【题型】解答题　【知识点】解析几何　【难度】medium
在沿海或岛屿上选择三个适当的地点，建立一个主导航台 \(F_1\) 和两个副导航台 \(F_2,F_3\). 船 \(S\) 上的定位仪能接收从三个台发来的无线电信号. 现设导航台 \(F_1\) 和 \(F_2\) 相距 500 海里，在船 \(S\) 的定位仪上读得两台同时发出的无线电信号到达的时间差为 \(2000\mu\text{s}\)（\(\mu\text{s}\) 表示微秒，\(1\mu\text{s}=10^{-6}\text{s}\)）. 已知无线电在空气中传播的速度为 161987 海里/秒. 以 \(\overrightarrow{F_1F_2}\) 的方向为 \(x\) 轴正方向、线段 \(F_1F_2\) 的垂直平分线为 \(y\) 轴，建立平面直角坐标系.

(1) 试确定船 \(S\) 所在的曲线的方程（数值精确到整数）.

(2) 已知副导航台 \(F_3\) 的坐标为 \((0,-500)\)，三个台同时发出无线电信号，船 \(S\) 先收到了 \(F_2\) 发来的信号，又读得 \(F_1\) 和 \(F_3\) 发出的无线电信号到达的时间差为 0，求船 \(S\) 的位置（数值精确到整数）.
【解答】
【答案】
(1) \(\frac{x^2}{26244} - \frac{y^2}{36256} = 1\).

(2) \((245, -65)\).

【解析】
(1)

设船 \(S\) 的坐标为 \((x,y)\)，导航台 \(F_1\) 和 \(F_2\) 相距 500 海里，即 \(|F_1F_2| = 2c = 500\)，即 \(c = 250\).

\(\because\) 两台同时发出的无线电信号到达的时间差为 \(2000\mu\text{s} = 2000 \times 10^{-6}\text{s}\)，无线电在空气中传播的速度为 161987 海里/秒，

可得 \(||SF_1| - |SF_2|| = 161987 \times 2000 \times 10^{-6} = 323.974 \approx 324\) 海里，即 \(2a = 324 \Rightarrow a = 162\).

\(\therefore 2a < |F_1F_2| = 500\)，根据双曲线的定义可知船 \(S\) 所在的曲线是以 \(F_1,F_2\) 为焦点的双曲线，

\(\therefore b^2 = c^2 - a^2 = 250^2 - 162^2 = 36256\).

\(\because\) 双曲线的焦点在 \(x\) 轴上，故其标准方程为 \(\frac{x^2}{26244} - \frac{y^2}{36256} = 1\).

故船 \(S\) 所在的曲线的方程为 \(\frac{x^2}{26244} - \frac{y^2}{36256} = 1\).

(2) \(\because\) 船 \(S\) 先收到了 \(F_2\) 发来的信号，又读得 \(F_1\) 和 \(F_3\) 发出的无线电信号到达的时间差为 0，

\(\therefore |SF_1| = |SF_3|\)，\(\therefore\) 船 \(S\) 在线段 \(F_1F_3\) 的垂直平分线上.

又 \(F_1(-250,0)\)，\(F_3(0,-500)\)，\(\therefore\) 线段 \(F_1F_3\) 的中点坐标为 \((-125,-250)\).

直线 \(F_1F_3\) 的斜率为 \(\frac{-500 - 0}{0 - (-250)} = -2\)，则线段 \(F_1F_3\) 的垂直平分线的斜率为 \(\frac{1}{2}\).

\(\therefore\) 线段 \(F_1F_3\) 的垂直平分线的方程为 \(y + 250 = \frac{1}{2}(x + 125) \Rightarrow y = \frac{1}{2}x - \frac{375}{2}\).

联立，得
\[
\begin{cases}
y = \frac{1}{2}x - \frac{375}{2} \\
\frac{x^2}{26244} - \frac{y^2}{36256} = 1
\end{cases}
\]
得 \(29695x^2 + 4929750x - 3739434569 = 0\)，

解得 \(x \approx 245\) 或 \(x \approx -295\).

当 \(x \approx 245\) 时，\(y = -65\)；当 \(x \approx -295\) 时，\(y = -335\).

\(\because\) 船 \(S\) 先收到了 \(F_2\) 发来的信号，故船 \(S\) 在双曲线的右支上，

故船 \(S\) 的位置为 \((245, -65)\).

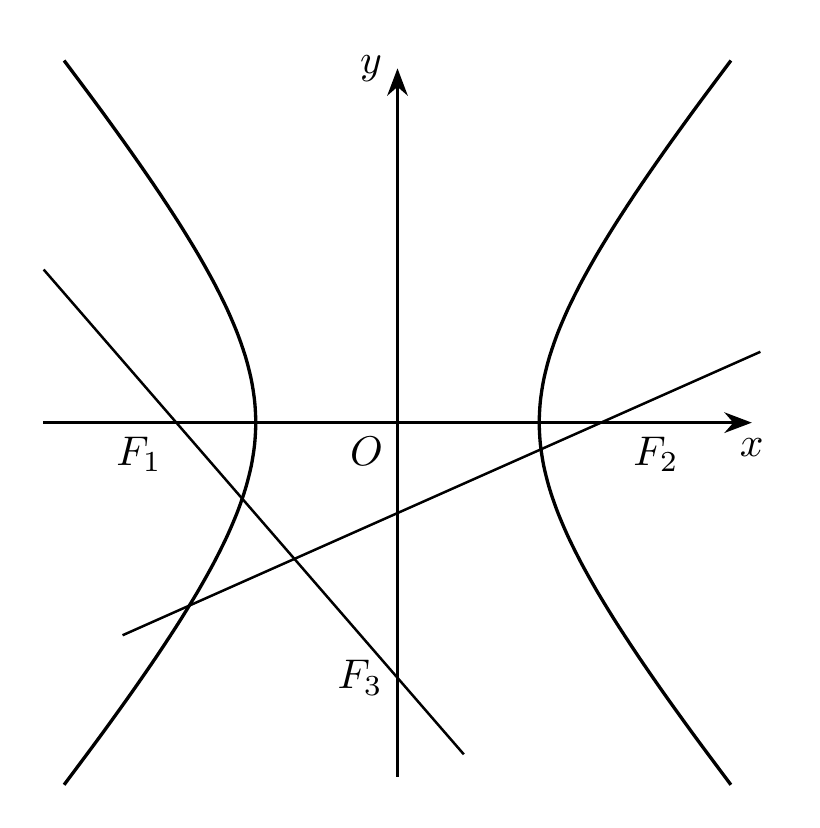